Field crop: maize
Growth stage: 2
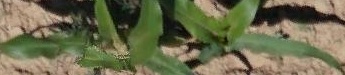
Species: maize